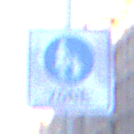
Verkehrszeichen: BeginnFussgaengerzone
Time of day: SunriseSunset
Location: Outdoor (Urban)
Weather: Clear
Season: NotSpecified
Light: Natural